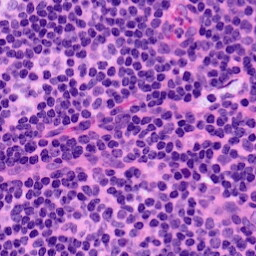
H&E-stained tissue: LymphNode